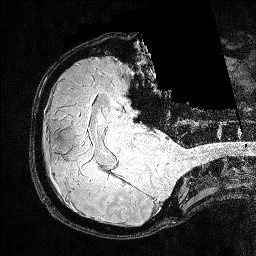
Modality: FLASH
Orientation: axial
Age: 26
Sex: male